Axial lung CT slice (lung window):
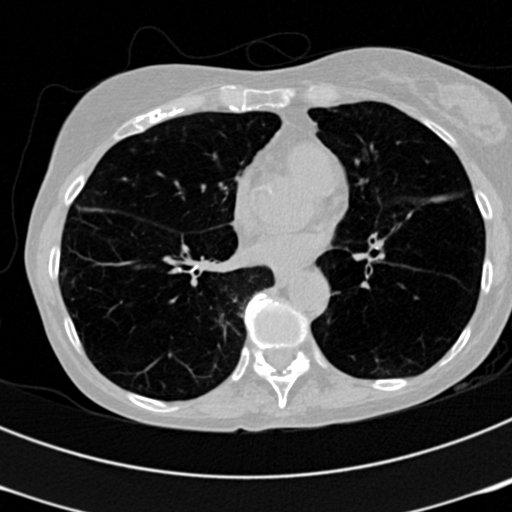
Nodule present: no